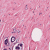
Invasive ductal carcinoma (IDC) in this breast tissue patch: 0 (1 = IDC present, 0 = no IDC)